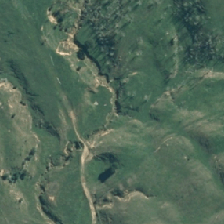
Land cover: manuka_kanuka